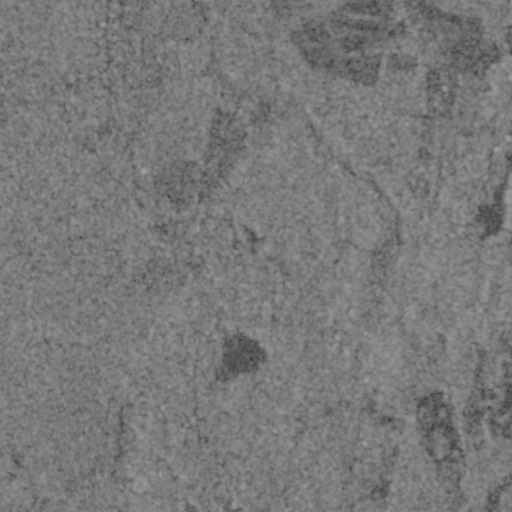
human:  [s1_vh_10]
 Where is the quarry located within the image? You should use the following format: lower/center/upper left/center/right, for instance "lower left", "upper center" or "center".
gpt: The quarry is located in the right of the image.
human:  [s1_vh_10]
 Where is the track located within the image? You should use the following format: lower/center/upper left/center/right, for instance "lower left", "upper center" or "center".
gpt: There is no track in the image.

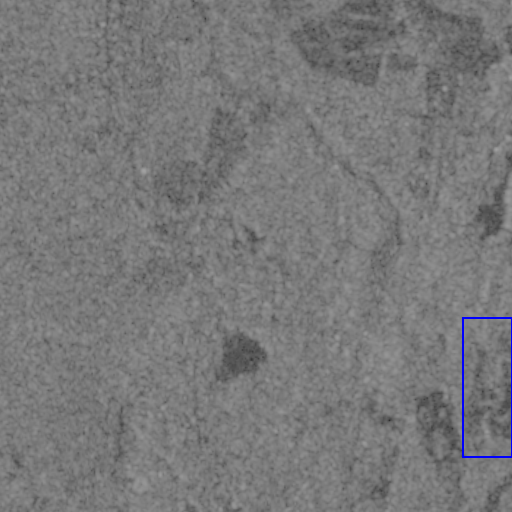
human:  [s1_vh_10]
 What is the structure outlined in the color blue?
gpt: The structure outlined in blue is a quarry.
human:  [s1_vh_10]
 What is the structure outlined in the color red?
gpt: There is no red outline.